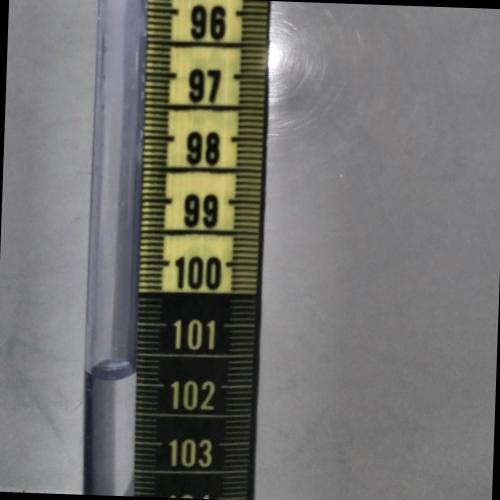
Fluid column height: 101.8 cm